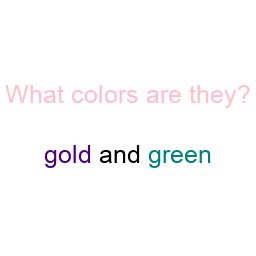
Color: indigo, teal
Color name shown: gold, green
Background color: white
Question text color: pink